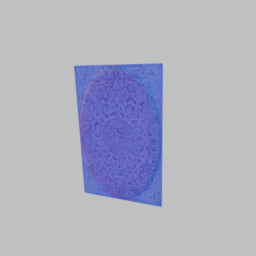
Label: decoration